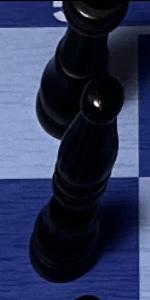
Label: Bishop_Black